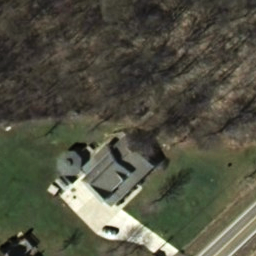
Label: residential